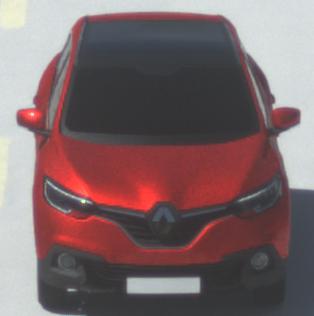
Make: Renault
Model: Kadjar ENERGY TCe 130
Detailed model: Kadjar
Model produced from: 2015/05
Model produced until: 2018/08
Doors: 5
Color: red
Road condition: dry road
Daytime: midday
Contrast: high contrast